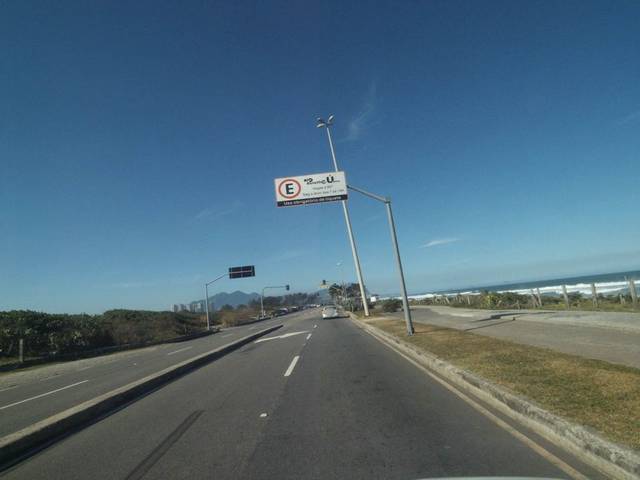
Region: Brazil
Coordinates: -23.021, -43.441